Question: I have a bit of a 'what is it' question.
Currently, I am trying to create a page that will create teams, and allow the user to select the member for those teams.
So far, dynamically render ListBoxes (amount based on teams selected) to the page, then the user selects a member, and adds them to the team.
I want to allow for an amount of teams added, but this will get messy with the amount of list boxers that could be added.
I would like to know if there is a view that could represent that in once clean environment. I would like do display the team name, in the header, and its member beneath - with editing options on them. I've looked up the GridView and ListView, but I cant see how they could do I have provided a highly refined picture to help elaborate.

This is not a 'how do I do this - gimmie code question. I would just like to know IF it could be done, and if so, what control I could use. Mayb even a reference to a page with something similar to give me a quick tutorial ^^
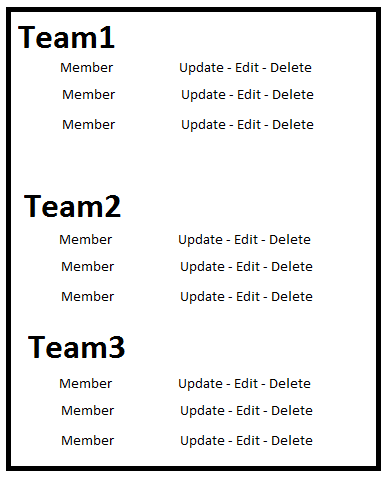
Answer: Have a look at the 'Repeater' web forms control. You can nest them.